Field crop: maize
Growth stage: 2
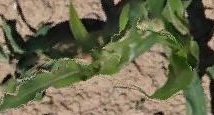
Species: maize